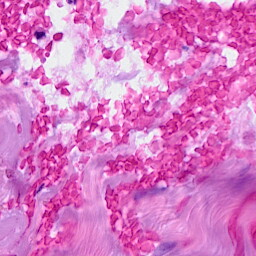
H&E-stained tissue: Breast